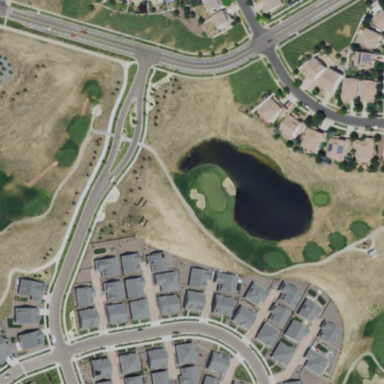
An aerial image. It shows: Water hazard on golf course. The hazard is natural water feature.